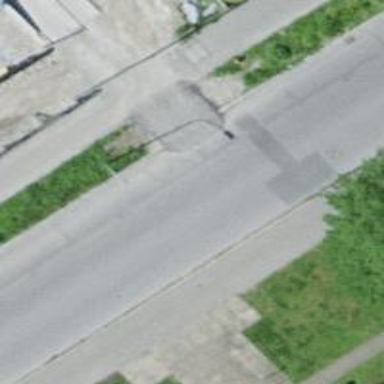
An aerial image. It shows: Asphalt road in residential area.